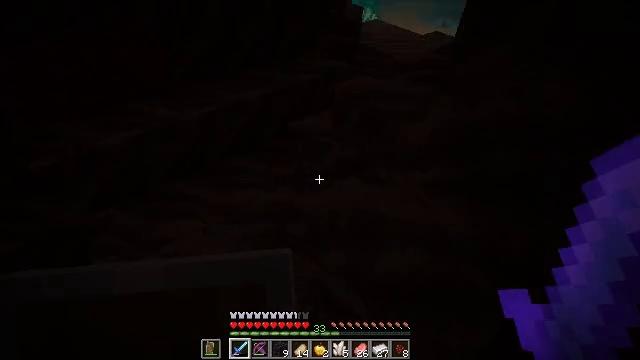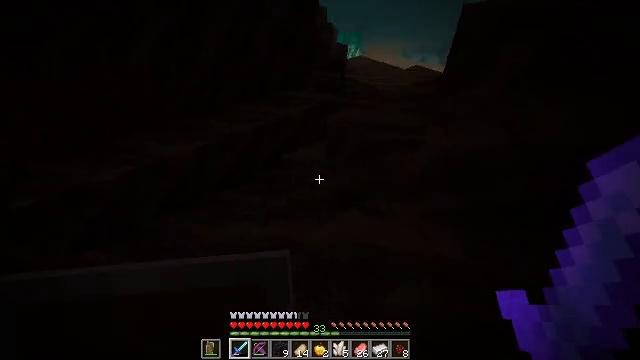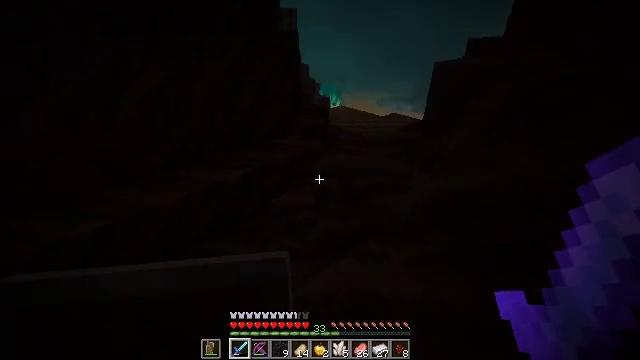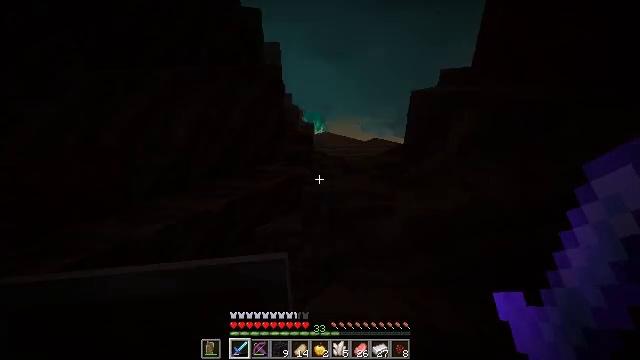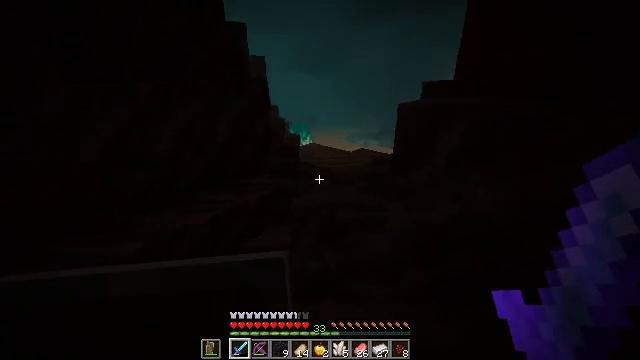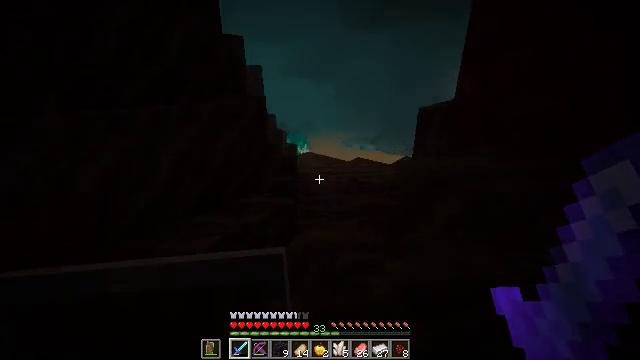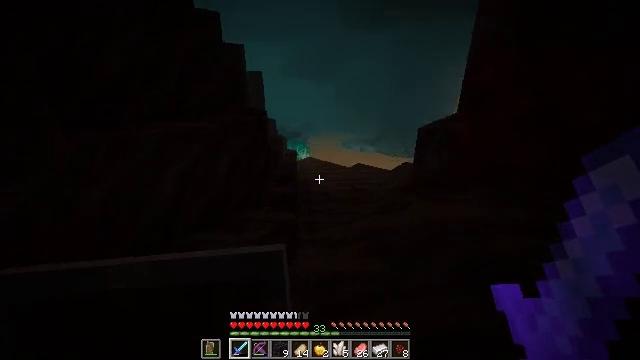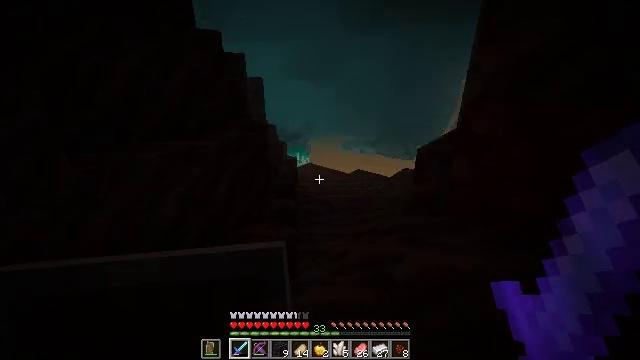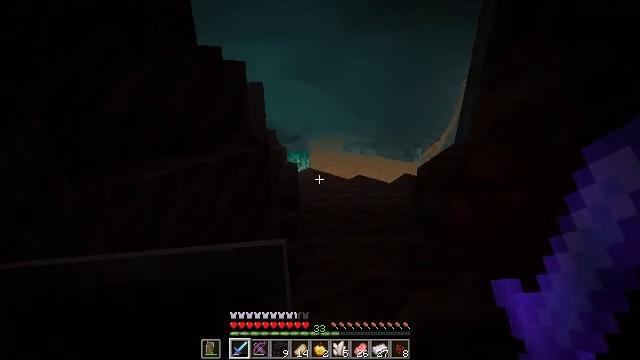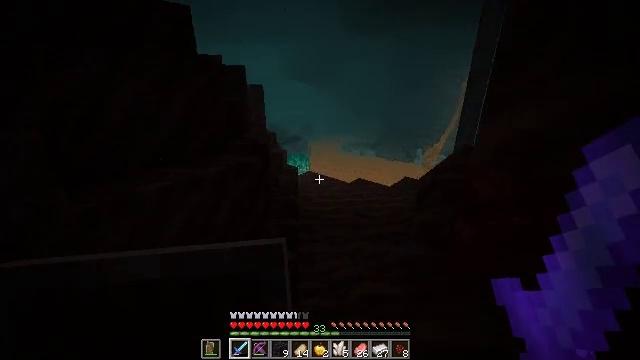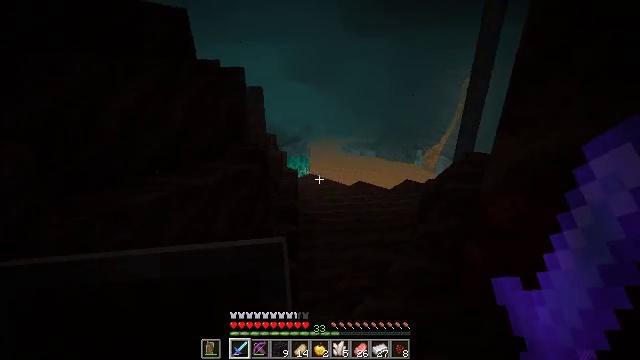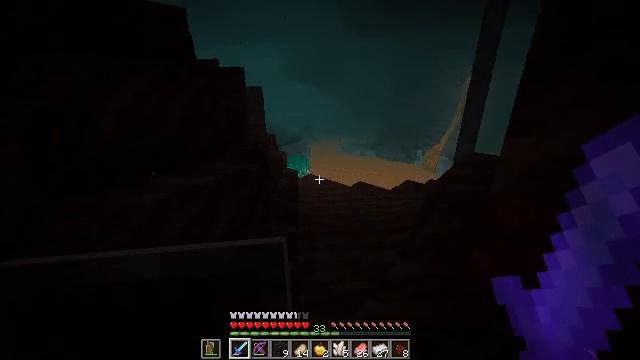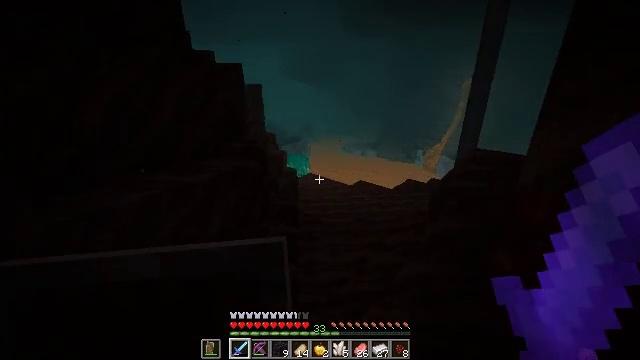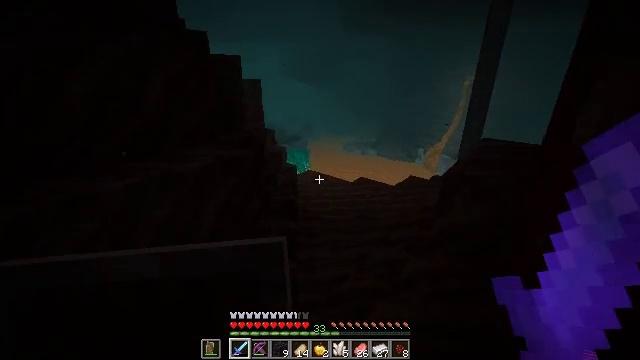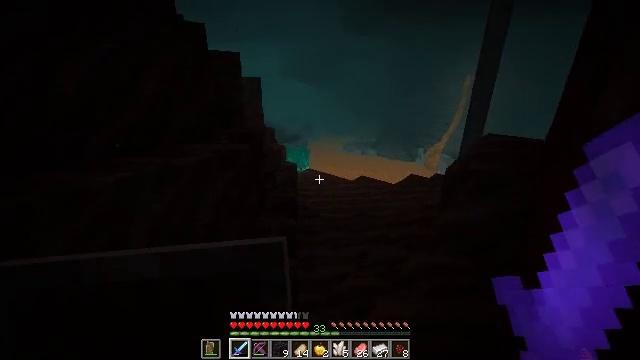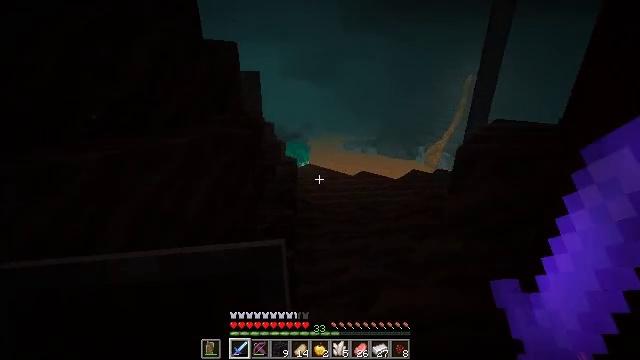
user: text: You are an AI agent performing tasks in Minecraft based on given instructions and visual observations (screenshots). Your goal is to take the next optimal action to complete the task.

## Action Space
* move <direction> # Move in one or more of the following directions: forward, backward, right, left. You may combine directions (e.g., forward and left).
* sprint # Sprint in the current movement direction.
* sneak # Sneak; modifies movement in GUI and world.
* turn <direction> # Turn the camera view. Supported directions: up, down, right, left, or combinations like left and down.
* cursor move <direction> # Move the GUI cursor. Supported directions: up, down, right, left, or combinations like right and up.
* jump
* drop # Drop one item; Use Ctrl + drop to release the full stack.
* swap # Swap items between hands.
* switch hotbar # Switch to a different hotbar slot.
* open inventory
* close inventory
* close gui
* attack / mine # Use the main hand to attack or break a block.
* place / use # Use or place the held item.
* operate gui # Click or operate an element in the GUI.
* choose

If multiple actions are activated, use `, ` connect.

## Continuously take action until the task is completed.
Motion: motion action
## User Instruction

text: Clear the area by removing soul fire.
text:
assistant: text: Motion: move forward and move left, sneak, turn right and up
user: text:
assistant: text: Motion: move forward and move left, sneak, turn right and up
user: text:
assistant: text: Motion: move forward and move left, sneak, turn right and up
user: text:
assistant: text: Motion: move forward, turn right and up
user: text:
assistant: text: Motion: move forward, jump
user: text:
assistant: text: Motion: move forward, jump
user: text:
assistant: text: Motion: move forward, jump
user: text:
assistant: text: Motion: move forward, jump
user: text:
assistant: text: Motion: move forward, jump
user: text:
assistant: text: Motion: move forward, jump
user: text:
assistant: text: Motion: move forward, jump
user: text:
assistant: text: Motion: move forward, jump
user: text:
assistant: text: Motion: move forward
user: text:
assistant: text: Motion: move forward
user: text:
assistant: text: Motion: move forward
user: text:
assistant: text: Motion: move forward
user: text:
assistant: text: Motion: move forward
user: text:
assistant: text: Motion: move forward, turn right and up
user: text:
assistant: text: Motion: move forward, turn right and up
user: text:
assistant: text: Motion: move forward, turn right
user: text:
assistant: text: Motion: move forward
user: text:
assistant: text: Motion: move forward
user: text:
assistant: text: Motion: move forward
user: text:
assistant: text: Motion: move forward
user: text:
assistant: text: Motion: move forward
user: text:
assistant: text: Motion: move forward
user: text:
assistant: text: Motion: move forward
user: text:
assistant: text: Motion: move forward
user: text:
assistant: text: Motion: move forward
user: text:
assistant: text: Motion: move forward